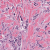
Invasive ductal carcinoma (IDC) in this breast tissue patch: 1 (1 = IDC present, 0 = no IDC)